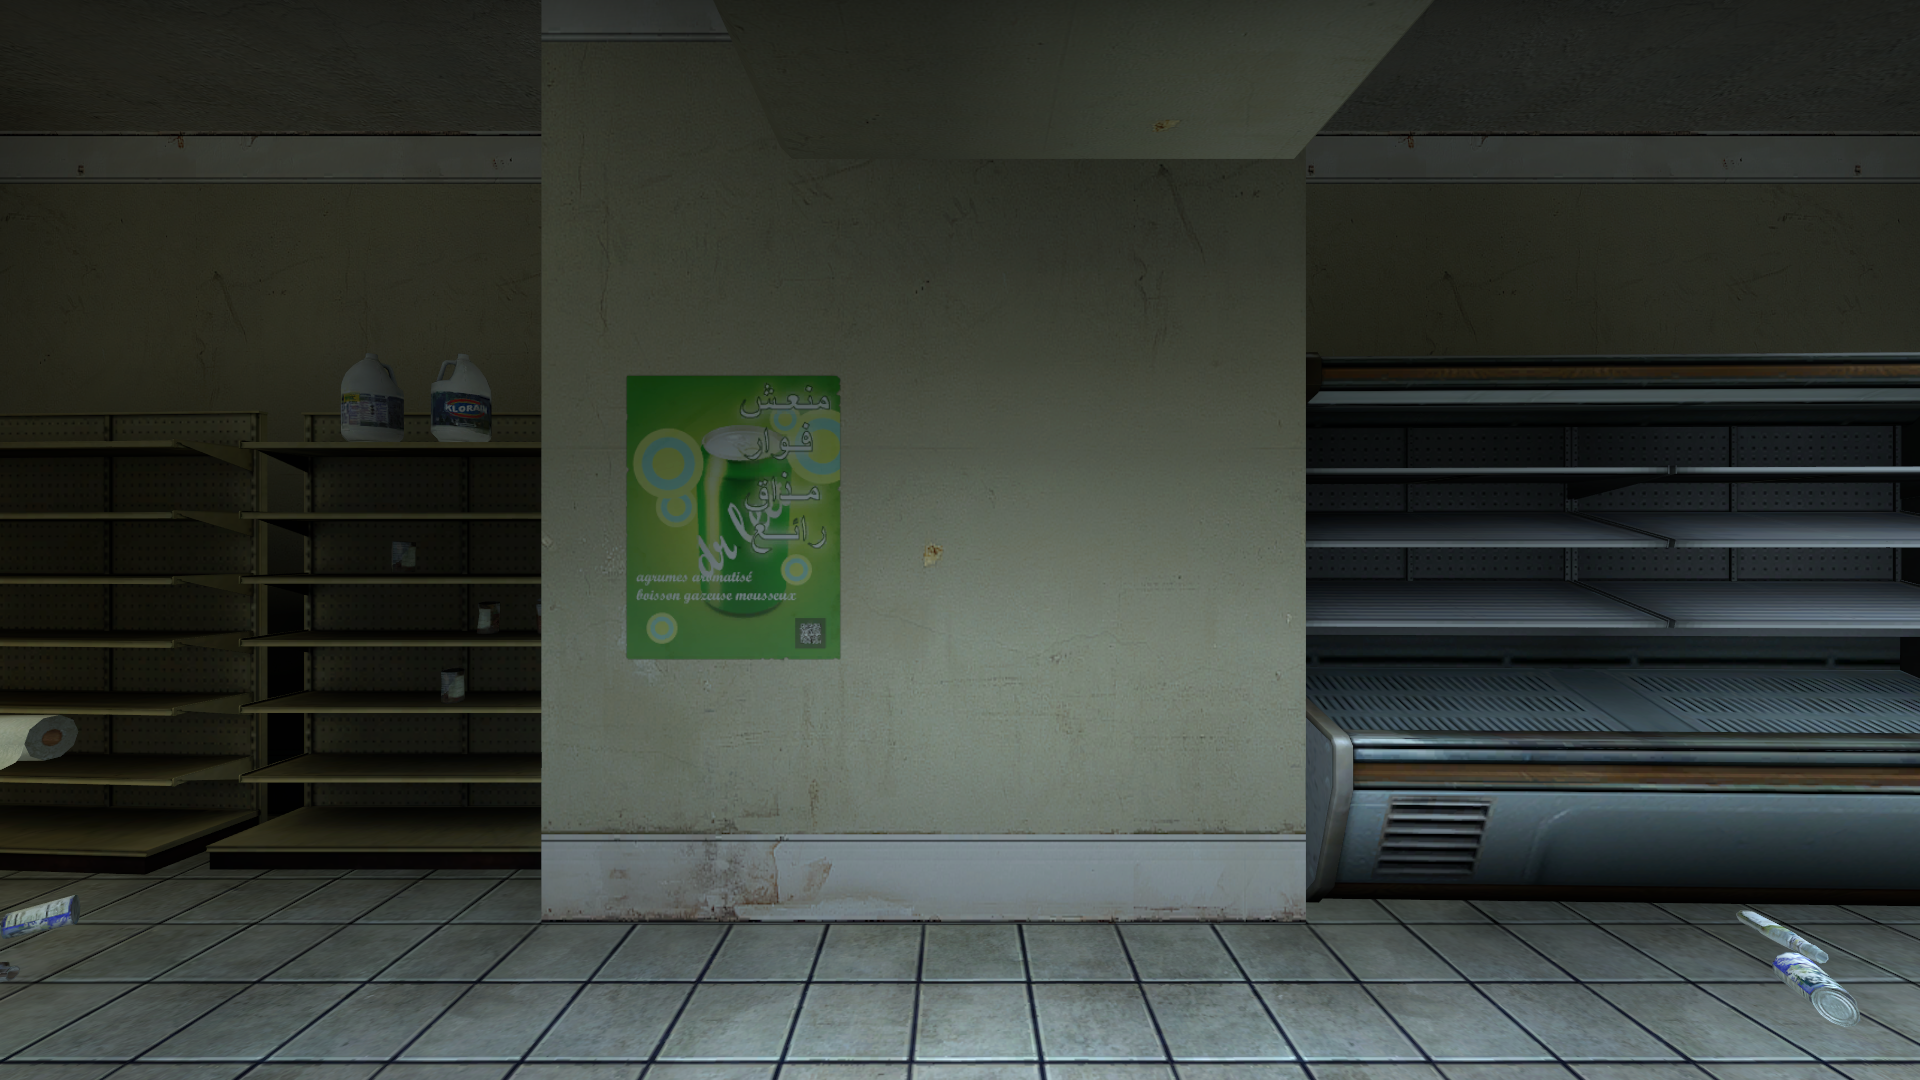
Map: de_mirage